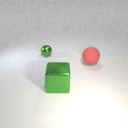
large red rubber sphere behind large green metal cube